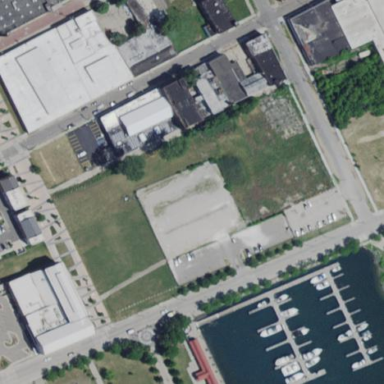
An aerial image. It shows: Unpaved parking area.